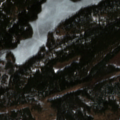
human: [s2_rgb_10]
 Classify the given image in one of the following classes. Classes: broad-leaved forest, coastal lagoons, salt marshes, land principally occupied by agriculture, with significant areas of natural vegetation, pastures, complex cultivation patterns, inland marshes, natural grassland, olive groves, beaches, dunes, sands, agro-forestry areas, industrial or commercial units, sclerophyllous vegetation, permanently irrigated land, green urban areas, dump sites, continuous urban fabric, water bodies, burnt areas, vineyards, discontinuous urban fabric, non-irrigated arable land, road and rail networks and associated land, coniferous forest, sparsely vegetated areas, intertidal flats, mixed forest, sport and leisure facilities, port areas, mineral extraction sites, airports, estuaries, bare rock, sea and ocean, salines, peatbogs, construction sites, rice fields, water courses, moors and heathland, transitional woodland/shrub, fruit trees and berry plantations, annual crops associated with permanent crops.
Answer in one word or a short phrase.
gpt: coniferous forest, mixed forest, transitional woodland/shrub, water bodies